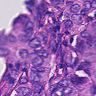
Metastatic tissue present: yes